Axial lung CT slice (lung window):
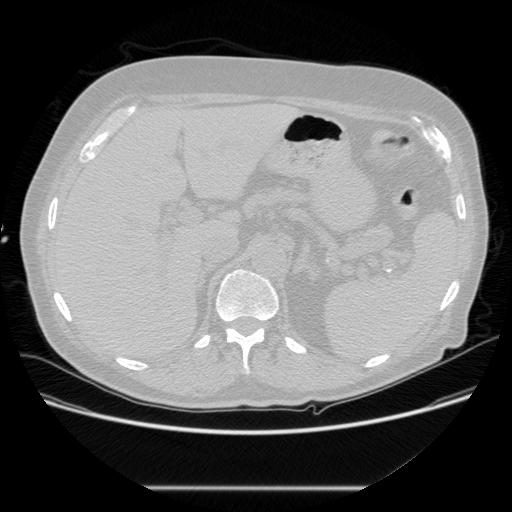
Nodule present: no